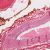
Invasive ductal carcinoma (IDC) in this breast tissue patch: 0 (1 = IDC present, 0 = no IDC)